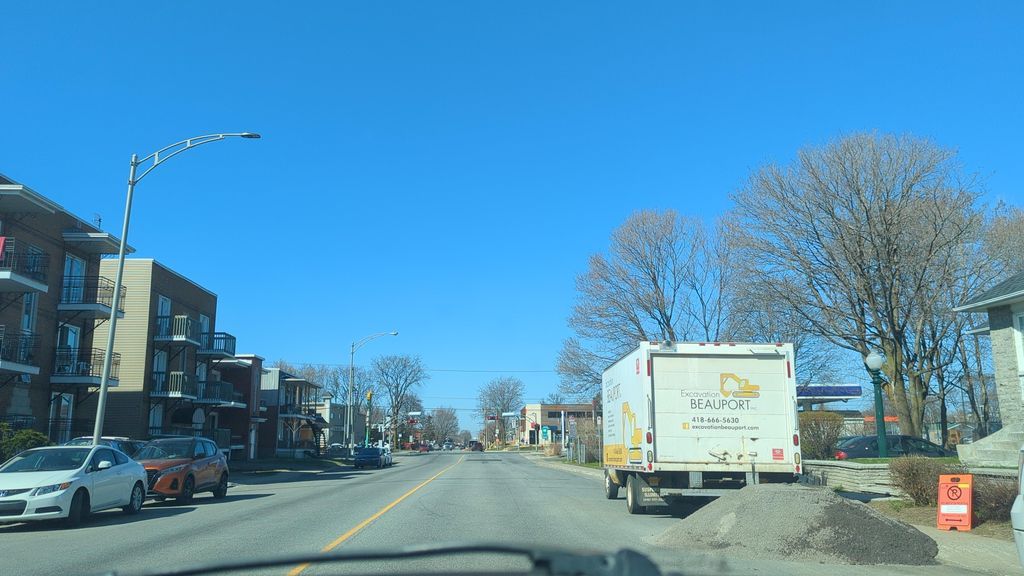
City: quebec_city